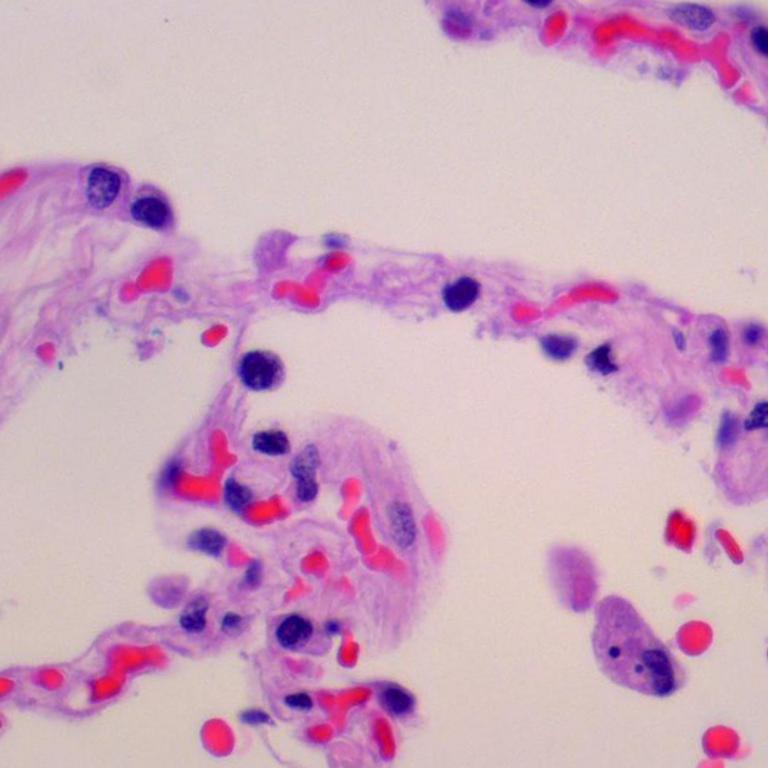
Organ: lung
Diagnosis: benign